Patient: sex F, age 56
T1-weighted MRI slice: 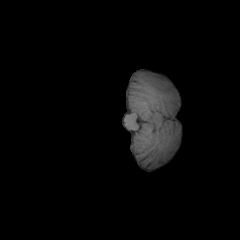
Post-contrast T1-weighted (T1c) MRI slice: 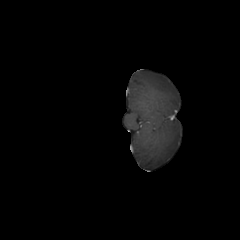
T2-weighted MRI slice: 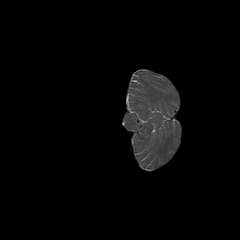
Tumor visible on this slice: no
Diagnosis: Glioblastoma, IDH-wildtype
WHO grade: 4